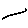
Label: line